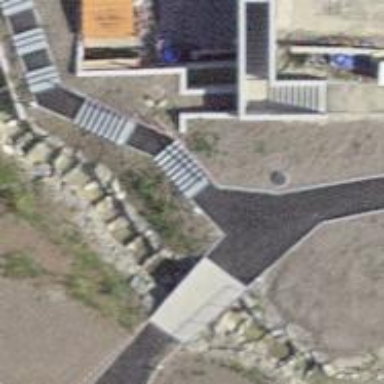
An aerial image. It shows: Road with steps.